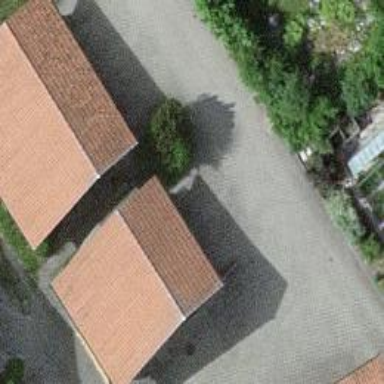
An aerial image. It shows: View of roof of building.